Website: apple
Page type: address-validator
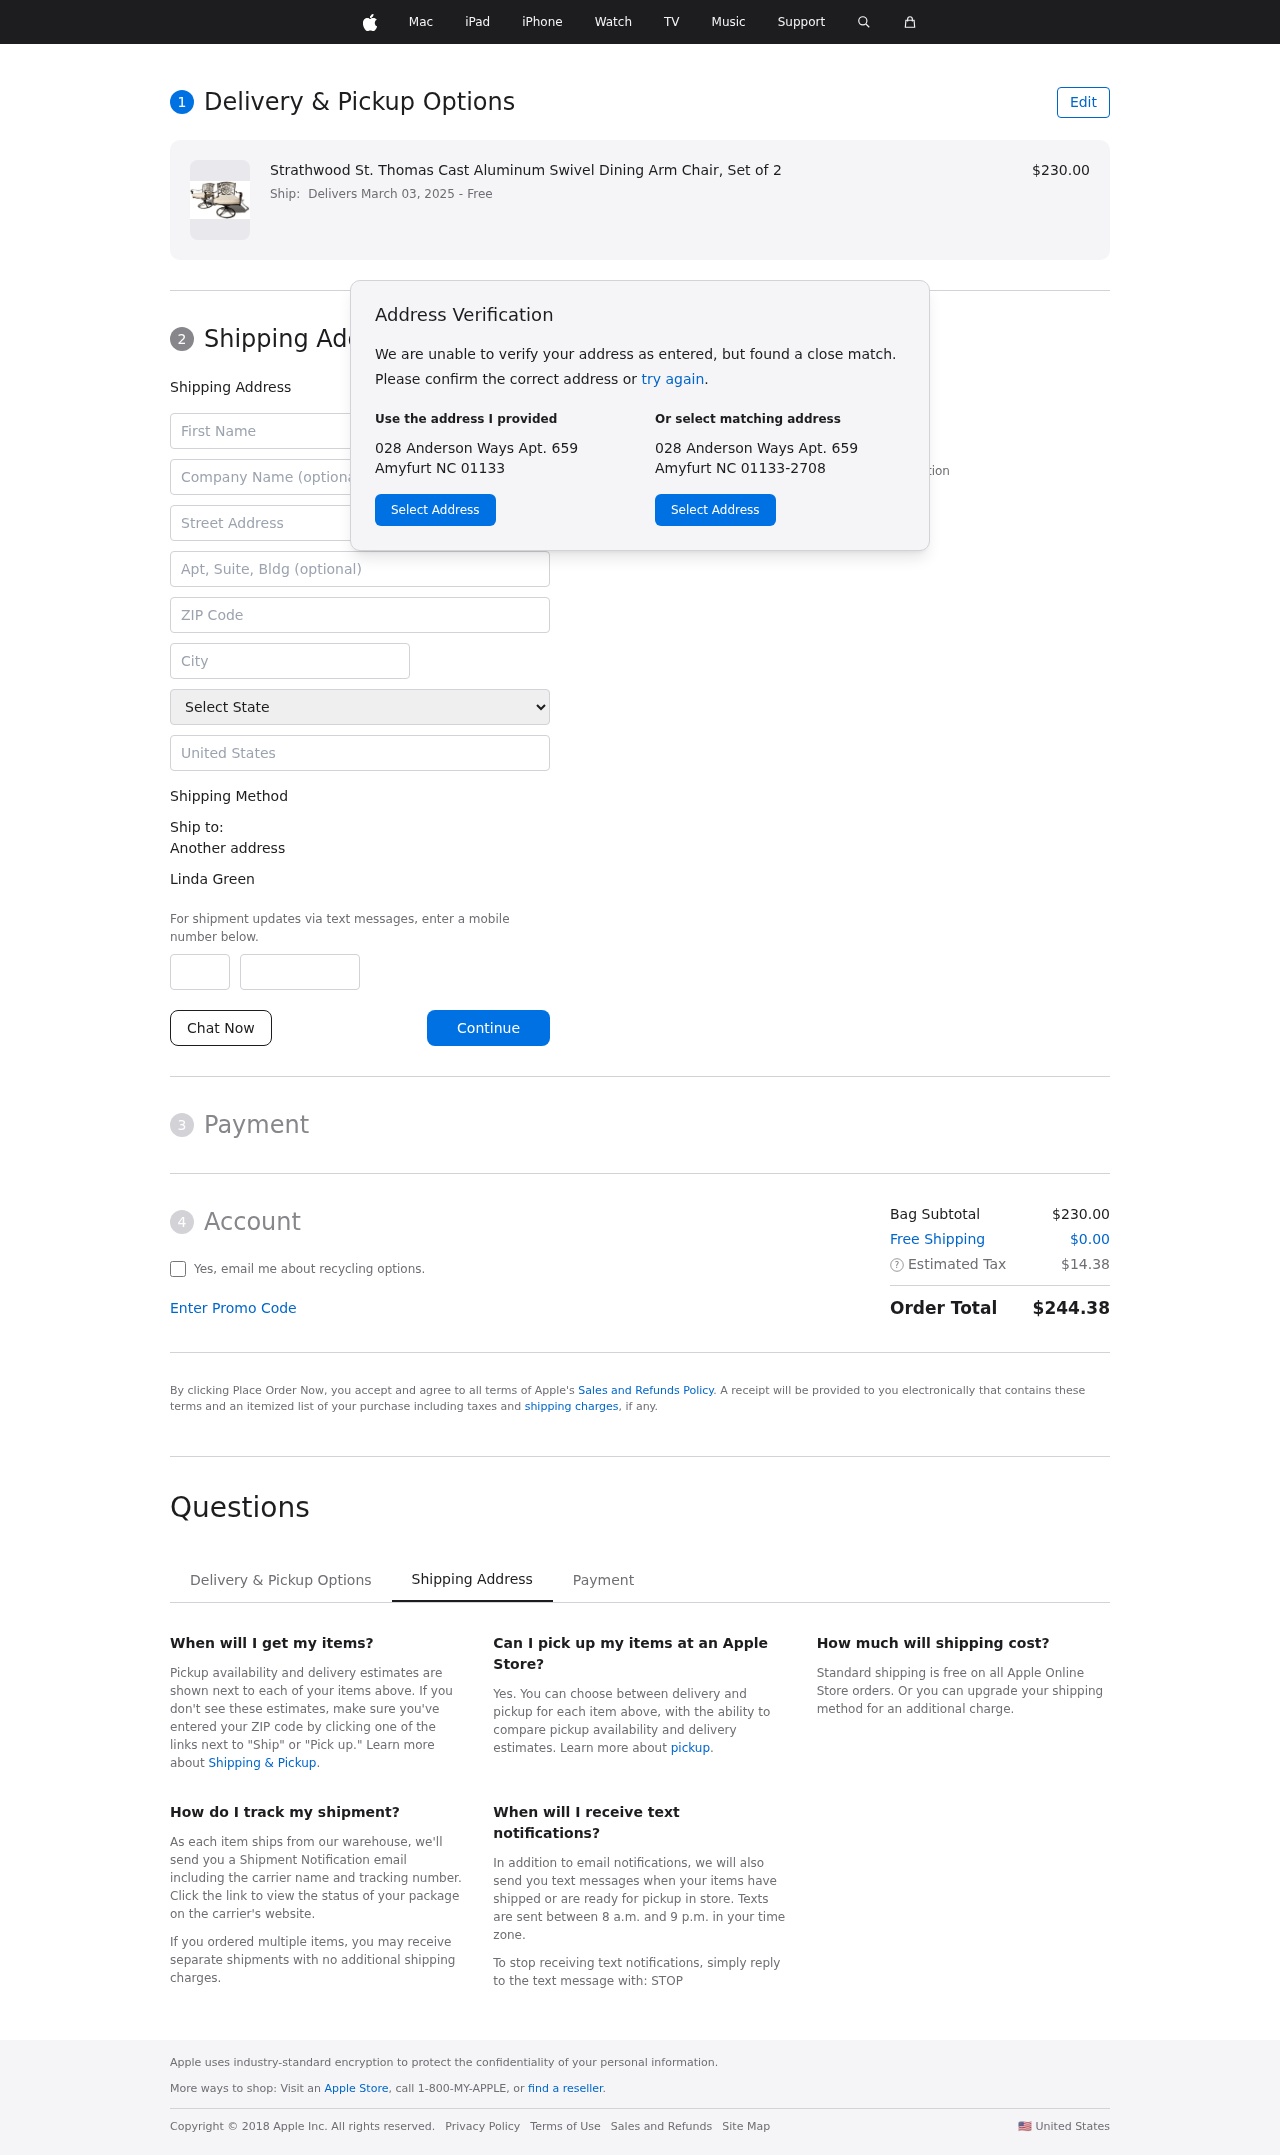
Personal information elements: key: PII_CITY
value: Amyfurt
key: PII_COUNTRY
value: United States
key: PII_FIRSTNAME
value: Linda
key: PII_FULLNAME
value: Linda Green
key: PII_LASTNAME
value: Green
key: PII_PHONE_AREA
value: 622
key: PII_PHONE_SUFFIX
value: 6405
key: PII_POSTCODE
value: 01133
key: PII_STATE
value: North Carolina
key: PII_STREET
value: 028 Anderson Ways Apt. 659
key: PII_STREET2
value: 98840 Nguyen Street
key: PII_CITY_STATE_ZIP
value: Amyfurt NC 01133
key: PII_STATE_ABBR
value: NC
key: PII_POSTCODE_FULL
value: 01133
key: PII_POSTCODE_NUMERIC
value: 1133
Product elements: key: PRODUCT1_NAME
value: Strathwood St. Thomas Cast Aluminum Swivel Dining Arm Chair, Set of 2
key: PRODUCT1_PRICE
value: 230
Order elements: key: ORDER_DELIVERY_DATE
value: Delivers March 03, 2025
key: ORDER_SUBTOTAL
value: $230.00
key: ORDER_SHIPPING_COST
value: $0.00
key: ORDER_TAX
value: $14.38
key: ORDER_TOTAL
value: $244.38